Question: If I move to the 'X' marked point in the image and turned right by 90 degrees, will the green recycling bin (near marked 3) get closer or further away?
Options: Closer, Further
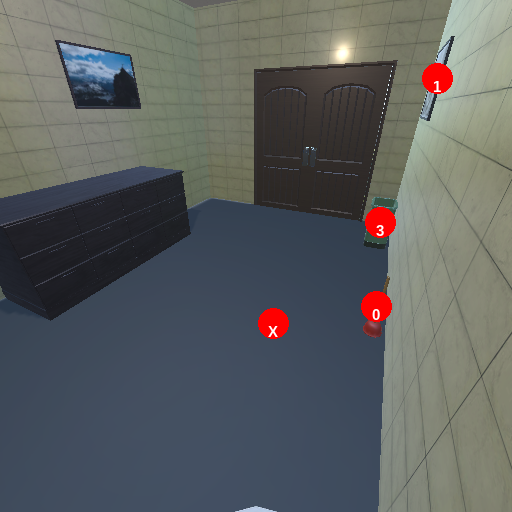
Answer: Closer